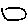
Label: bird